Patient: sex M, age 49
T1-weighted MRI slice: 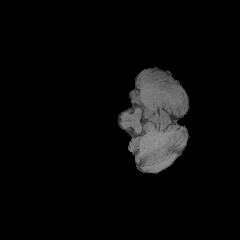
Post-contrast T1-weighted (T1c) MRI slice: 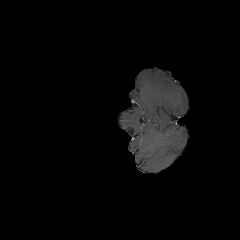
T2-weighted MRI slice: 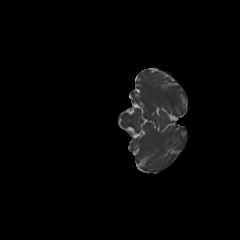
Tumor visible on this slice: no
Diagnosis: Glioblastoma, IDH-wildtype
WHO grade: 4